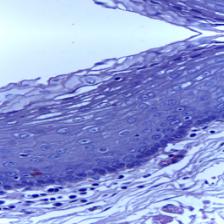
Diagnosis: Normal